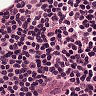
Metastatic tissue present: no